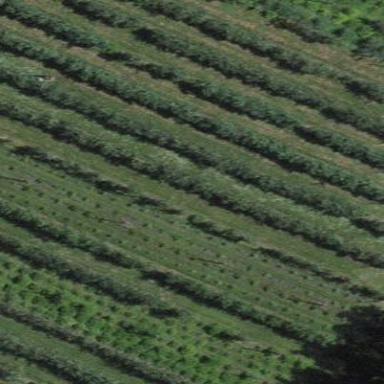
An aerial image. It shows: Orchard.